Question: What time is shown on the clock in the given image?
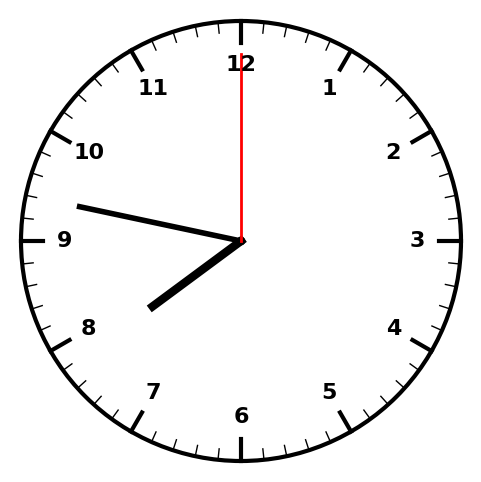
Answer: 07:47:00